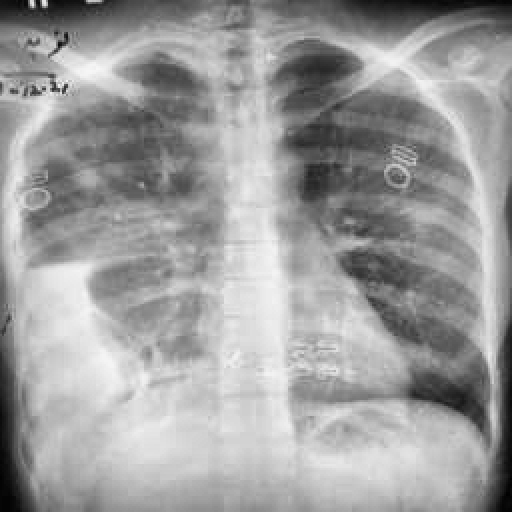
Finding: TUBERCULOSIS